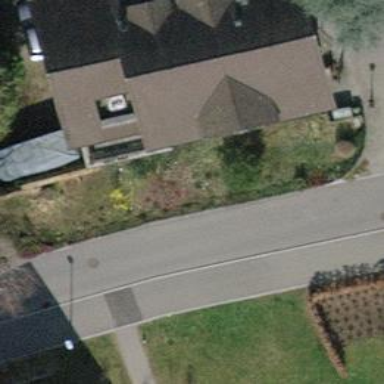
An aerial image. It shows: Residential road with asphalt surface. Sidewalk is present on the left side.